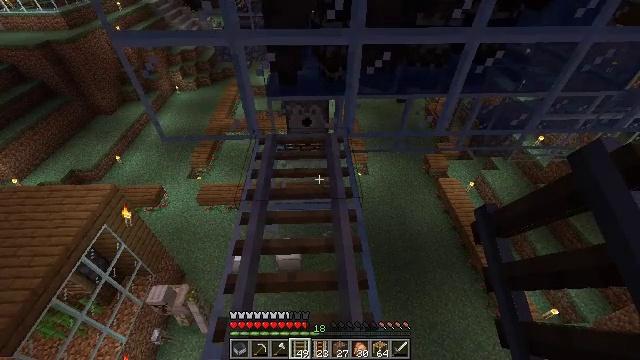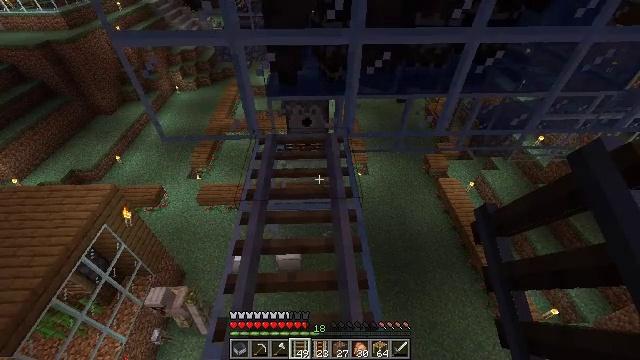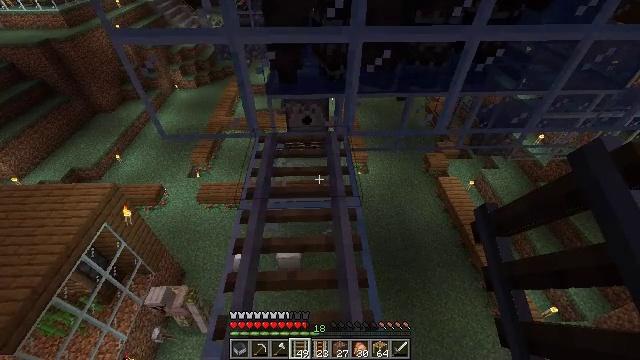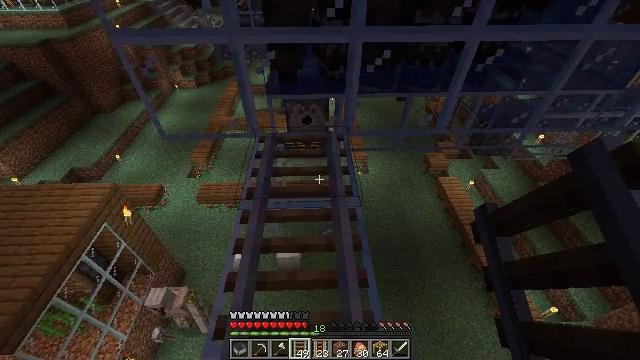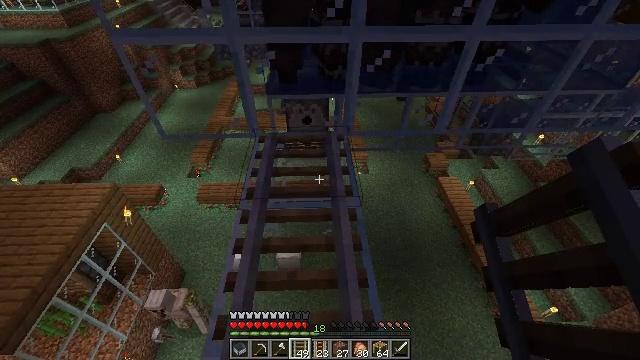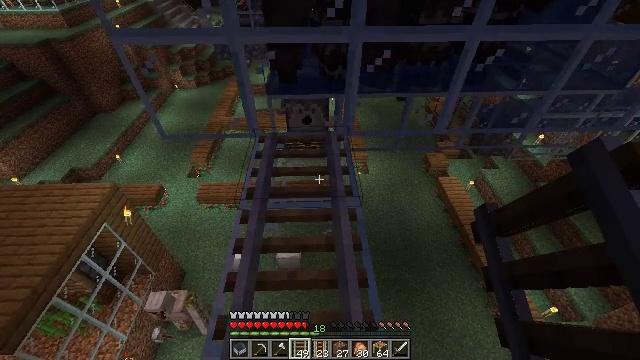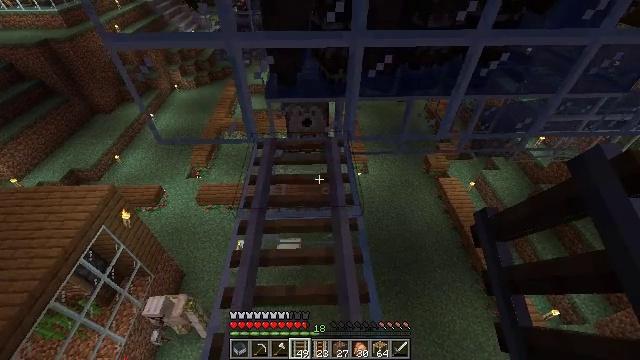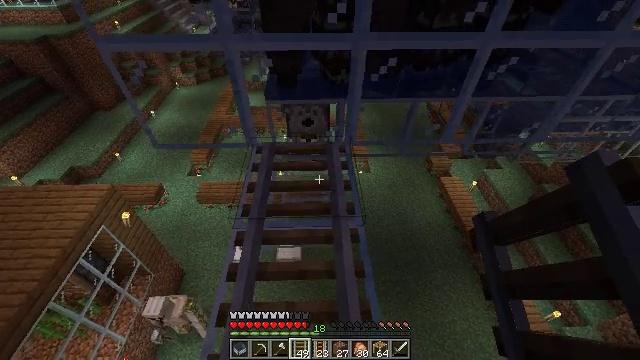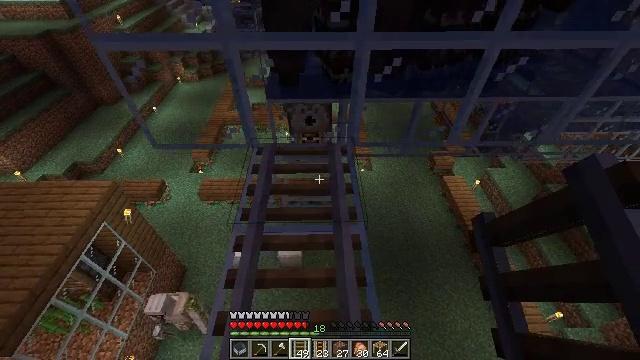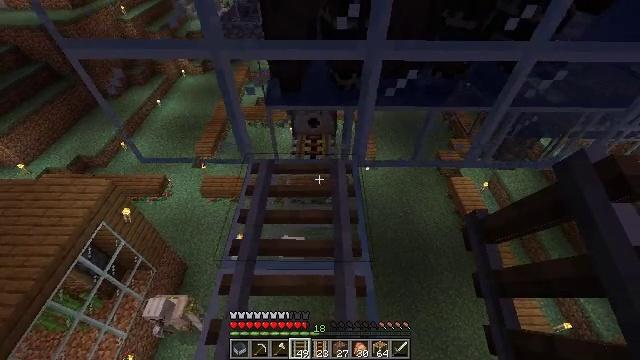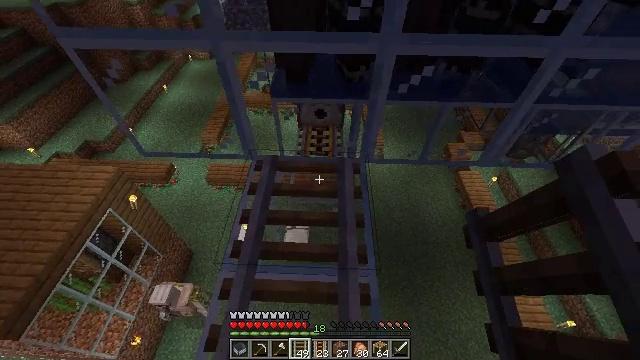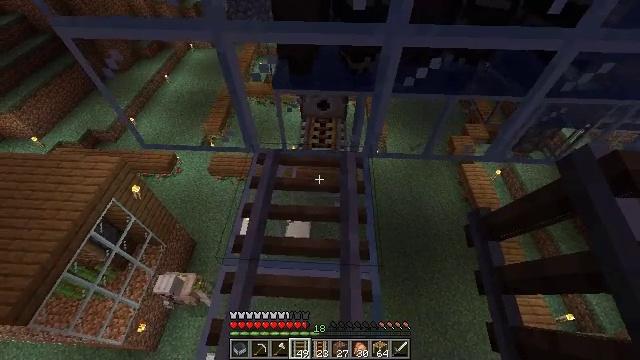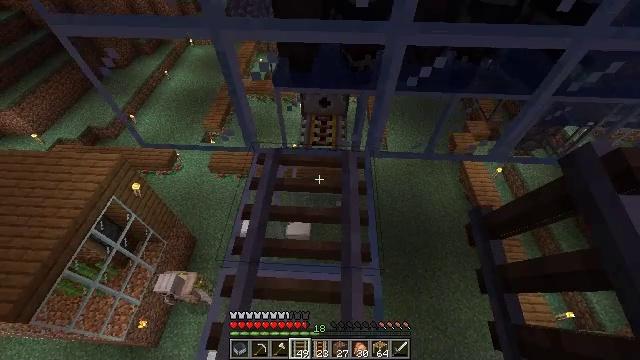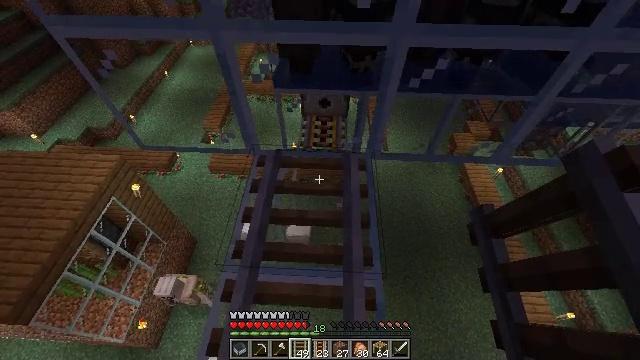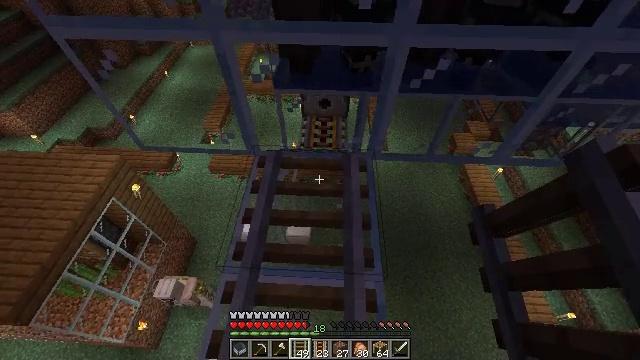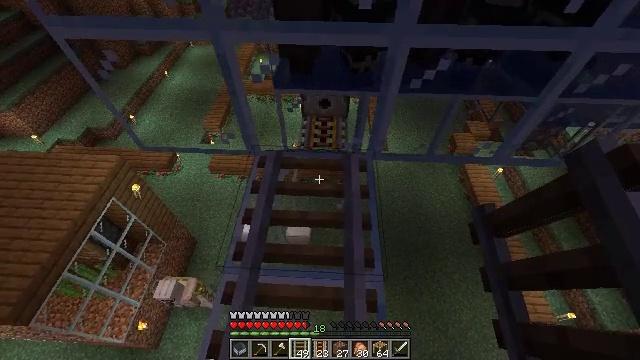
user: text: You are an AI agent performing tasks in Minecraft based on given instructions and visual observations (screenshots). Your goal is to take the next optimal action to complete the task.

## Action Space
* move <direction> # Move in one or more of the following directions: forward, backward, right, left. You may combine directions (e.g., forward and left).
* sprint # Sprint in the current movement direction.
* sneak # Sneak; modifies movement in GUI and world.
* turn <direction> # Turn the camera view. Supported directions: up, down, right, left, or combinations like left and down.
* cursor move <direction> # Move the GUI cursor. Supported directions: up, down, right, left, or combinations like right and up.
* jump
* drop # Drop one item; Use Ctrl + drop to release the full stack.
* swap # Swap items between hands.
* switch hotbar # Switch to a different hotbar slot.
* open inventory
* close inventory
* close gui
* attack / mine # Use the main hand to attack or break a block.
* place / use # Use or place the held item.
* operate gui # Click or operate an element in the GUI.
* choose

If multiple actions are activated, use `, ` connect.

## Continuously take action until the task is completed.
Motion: motion action
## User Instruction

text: Mine the smooth stone.
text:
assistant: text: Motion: no_op
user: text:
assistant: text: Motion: no_op
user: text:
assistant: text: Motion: no_op
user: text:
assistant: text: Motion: no_op
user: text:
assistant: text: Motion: no_op
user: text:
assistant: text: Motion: move forward
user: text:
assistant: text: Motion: move forward
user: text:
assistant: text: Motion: move forward
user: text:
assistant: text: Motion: move forward, turn left and down
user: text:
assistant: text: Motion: turn left and down
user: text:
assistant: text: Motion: turn down
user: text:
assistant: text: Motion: no_op
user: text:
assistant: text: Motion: no_op
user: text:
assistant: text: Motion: no_op
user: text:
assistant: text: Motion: no_op
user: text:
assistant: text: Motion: no_op
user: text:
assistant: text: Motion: turn right
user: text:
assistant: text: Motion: turn right and up
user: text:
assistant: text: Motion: turn up
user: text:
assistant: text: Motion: no_op
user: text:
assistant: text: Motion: no_op
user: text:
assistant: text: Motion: no_op
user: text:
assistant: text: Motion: no_op
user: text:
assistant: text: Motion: no_op
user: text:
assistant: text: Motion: no_op
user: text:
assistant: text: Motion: no_op
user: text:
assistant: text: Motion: no_op
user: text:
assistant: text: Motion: no_op
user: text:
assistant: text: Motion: no_op
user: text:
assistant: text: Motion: no_op